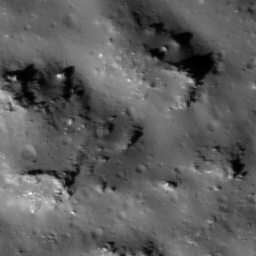
Host type: background_regolith
Lunar coordinates: latitude nan, longitude nan